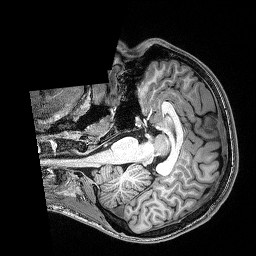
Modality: T1w
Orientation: axial